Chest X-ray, PA view. Patient: 43 years old, sex F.
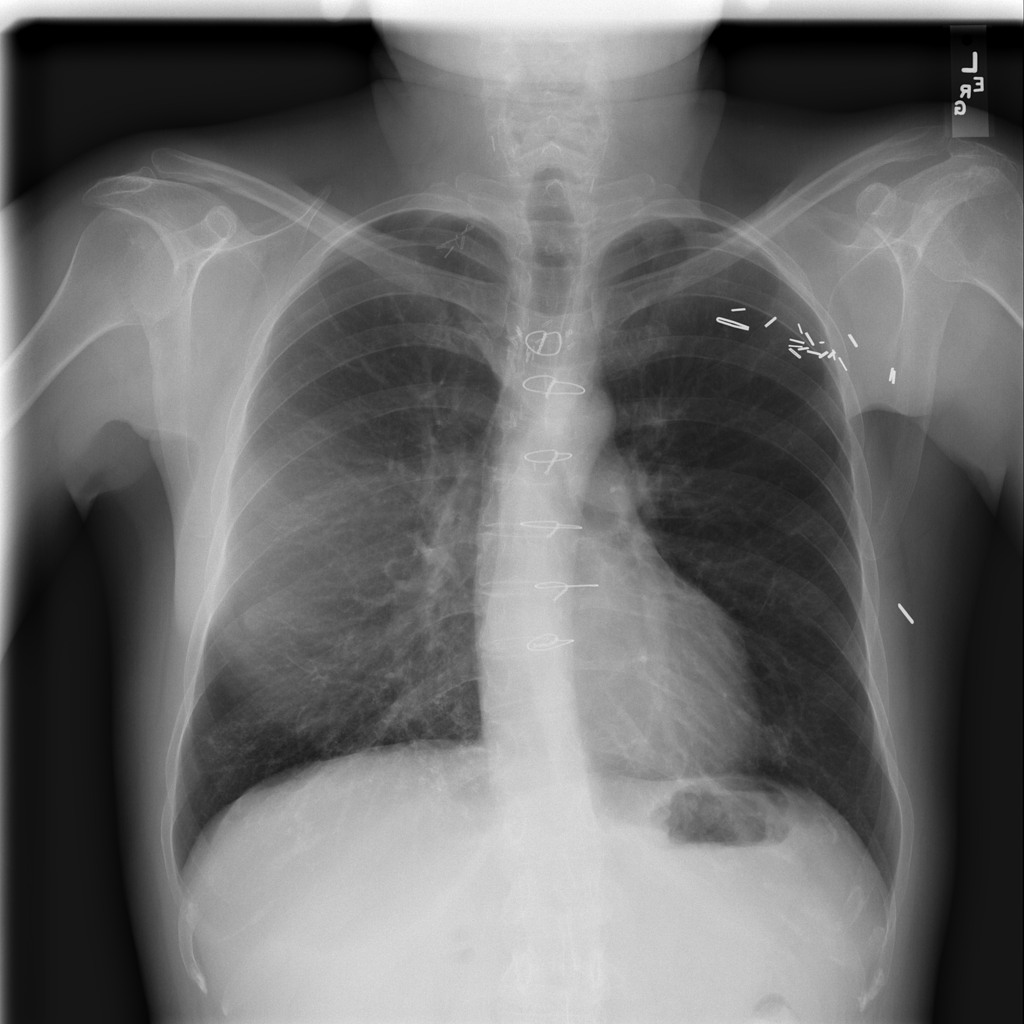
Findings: No Finding